Question: i create application for iphone with xcode 5,1 and ios 6,0
I want to create a view that contains the name of my application after 3 seconds this view will be redirect to another view that contains processing my application
My Main.storyboard like this

In My Class Icoz i have
'''
- (void)viewDidLoad
{
[super viewDidLoad];
NSLog(@"yesss");
Demmarage *d = [[Demmarage alloc] init];
[self.navigationController pushViewController:d animated:YES];
NSLog(@"merdeee");
}
'''
but nothing happend when i build my application
How I can execute my application i want have the view "icoz" for 3 sec & after i want show the view "myblan"
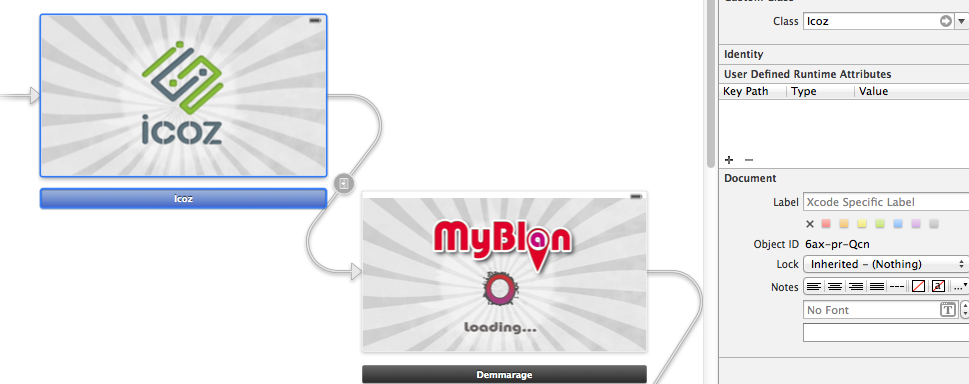
Answer: First of all, I can not see if your initialViewController is a 'UINavigationViewController'. If not, your statemant 'self.navigationController' is nil which might be the reason why nothing happens"
In your storyboard a segue is visible, you can perform this segue delayed within your 'viewDidAppear':
'''
- (void)viewDidAppear:(BOOL)animated
{
[super viewDidAppear:animated];
double delayInSeconds = 3.0; //seconds to wait
dispatch_time_t popTime = dispatch_time(DISPATCH_TIME_NOW, (int64_t)(delayInSeconds * NSEC_PER_SEC));
dispatch_after(popTime, dispatch_get_main_queue(), ^(void){
[self performSegueWithIdentifier:@"TheNameOfTheSegue" sender:self];
});
}
'''
Another option, without the GCD and without a segue would be the following - simply pushing by using a navigation controller:
'''
-(void)viewDidAppear:(BOOL)animated
{
[super viewDidAppear:animated];
self.timer = [NSTimer scheduledTimerWithTimeInterval:3 target:self selector:@selector(pushDemmarage:) userInfo:nil repeats:NO];
//or use the following line instead of NSTimer
//[self performSelector:@selector(pushDemmarage:) withObject:nil afterDelay:3];
}
-(void)pushDemmarage:(id)sender
{
Demmarage *d = [[Demmarage alloc] init];
[self.navigationController pushViewController:d animated:YES];
}
'''